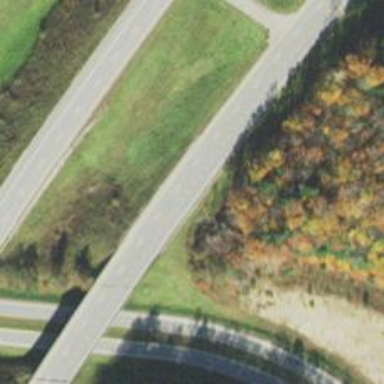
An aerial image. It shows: Asphalt bridge crossing over trunk highway expressway.